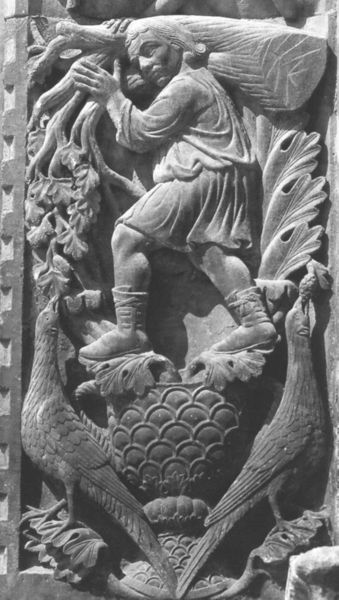
Titel: Detail der Fassade, Szene aus dem Landleben
Standort: Venedig, S. Marco (EU - I - Venetien)
Schlagwörter: baum, blätter, hand, mann, vogel, äste, grau, kleid, muster, bart, mütze, federn, gesicht, mensch, stein, tragen, baumstamm, stamm, vögel, figur, gewand, haare, kelch, blatt, pflanze, arbeit, vase, beine, relief, zwei, schuhe, last, essen, muskeln, bauer, stiefel, pfau, schuh, gravur, verziert, fasan, fasane, mittelalter, eiche, keule, träger, waben, eichel, pfauen, lebensbaum, ornemente, fasanen, szatue, blöätzter, kurzgewand, relied